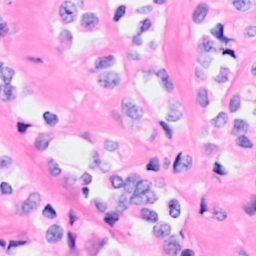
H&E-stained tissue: Breast